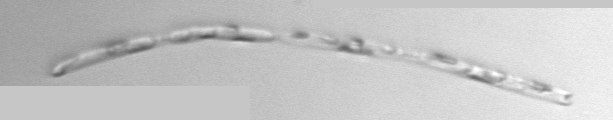
Label: Eucampia_morphytype1